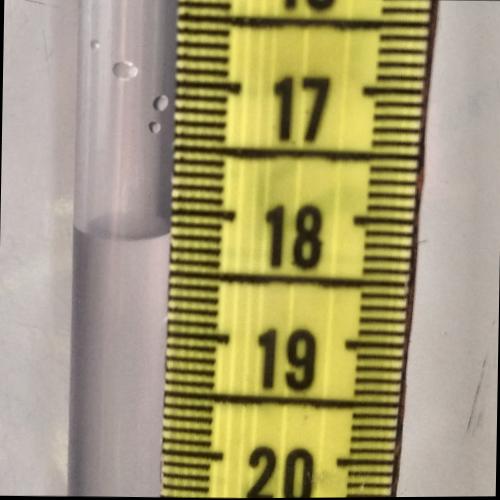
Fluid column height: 18.2 cm